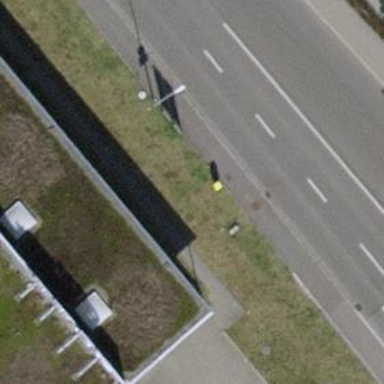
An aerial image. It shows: Post box.